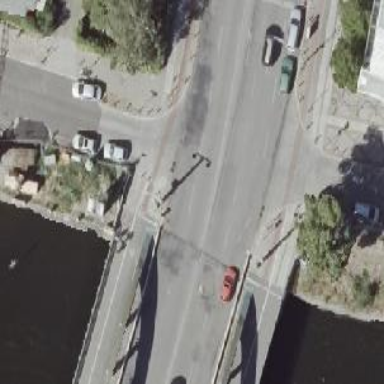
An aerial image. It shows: Unmarked road crossing.